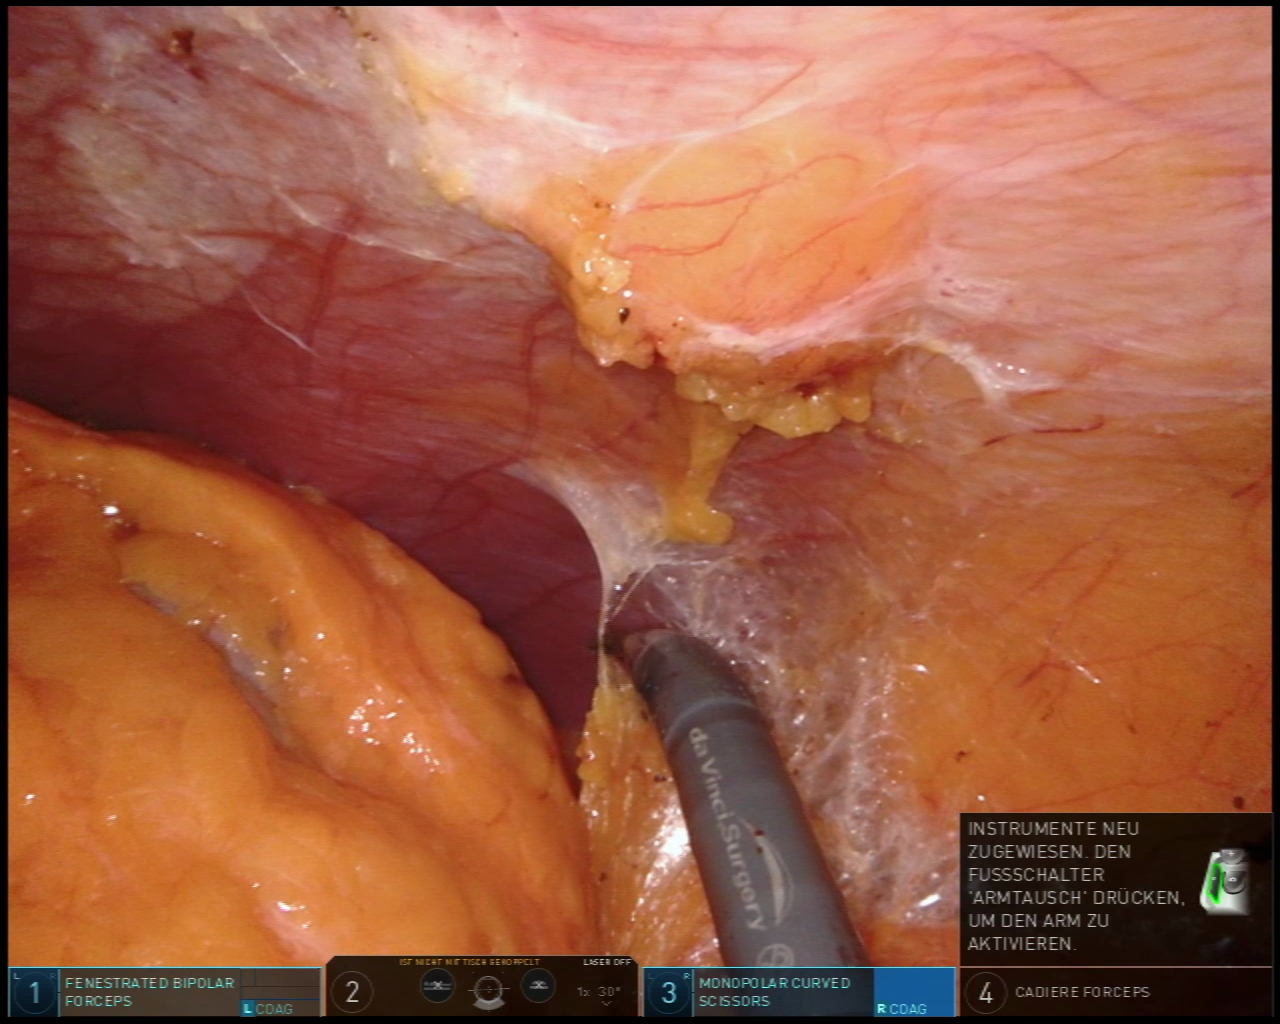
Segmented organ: abdominal_wall
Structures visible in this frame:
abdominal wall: yes
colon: yes
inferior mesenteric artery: no
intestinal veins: no
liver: no
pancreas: no
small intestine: no
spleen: no
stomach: no
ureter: no
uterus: no
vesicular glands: no